Chest X-ray. View position: PA
Patient age: 21
Patient sex: M
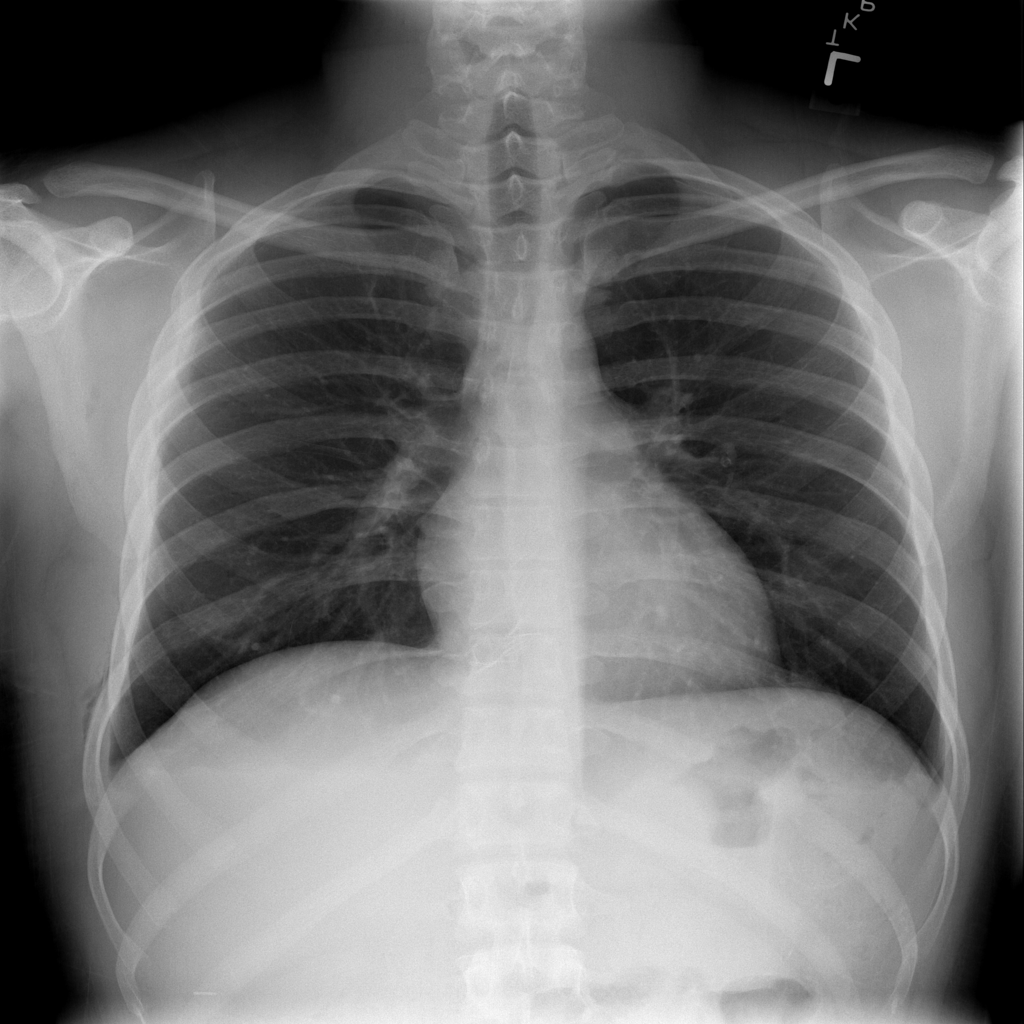
Finding: Pneumothorax